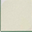
Piece: xx